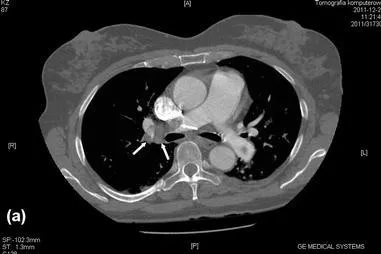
Computed tomography and scanning electron microscopic (SEM) images. Contrast-enhanced computed tomography showing a thrombus at the trifurcation of right pulmonary artery (a).
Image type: radiology (ct)